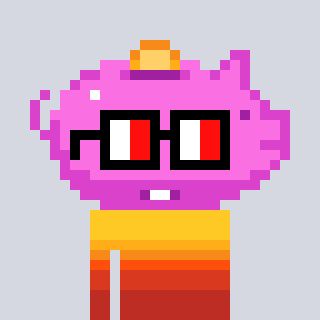
a pixel art character with square glasses with black frames and red eyes, a piggybank-shaped head and a green-colored body on a cool background